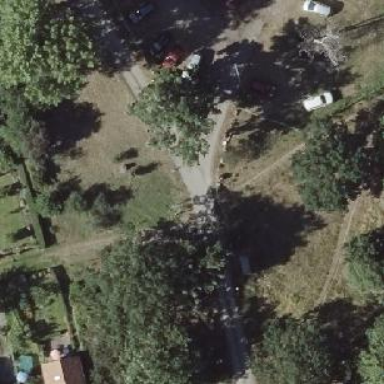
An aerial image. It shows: Footway covered with grass.